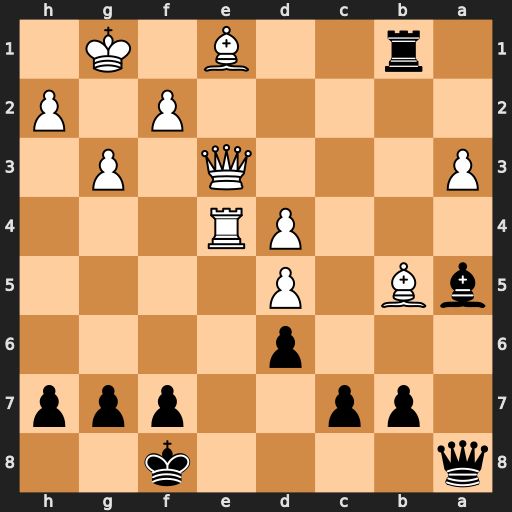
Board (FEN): q4k2/1pp2ppp/3p4/bB1P4/3PR3/P3Q1P1/5P1P/1r2B1K1
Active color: b
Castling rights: -
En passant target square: -
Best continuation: Rxe1+ Qxe1 Bxe1